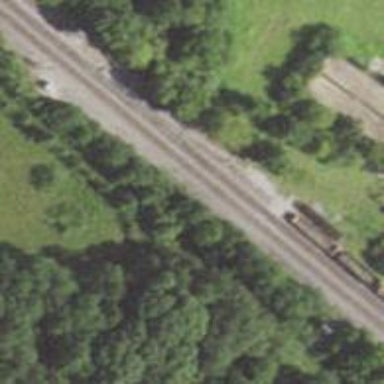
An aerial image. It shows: Railway track.